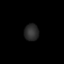
Tissue: prostate
Cell type: Fibroblasts
Senescence score: 0.7519
Nuclear area (px): 229
Mean DAPI intensity: 44.764